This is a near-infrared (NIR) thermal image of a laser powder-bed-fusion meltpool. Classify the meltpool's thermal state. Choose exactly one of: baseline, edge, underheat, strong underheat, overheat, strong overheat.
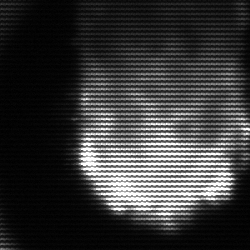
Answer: baseline